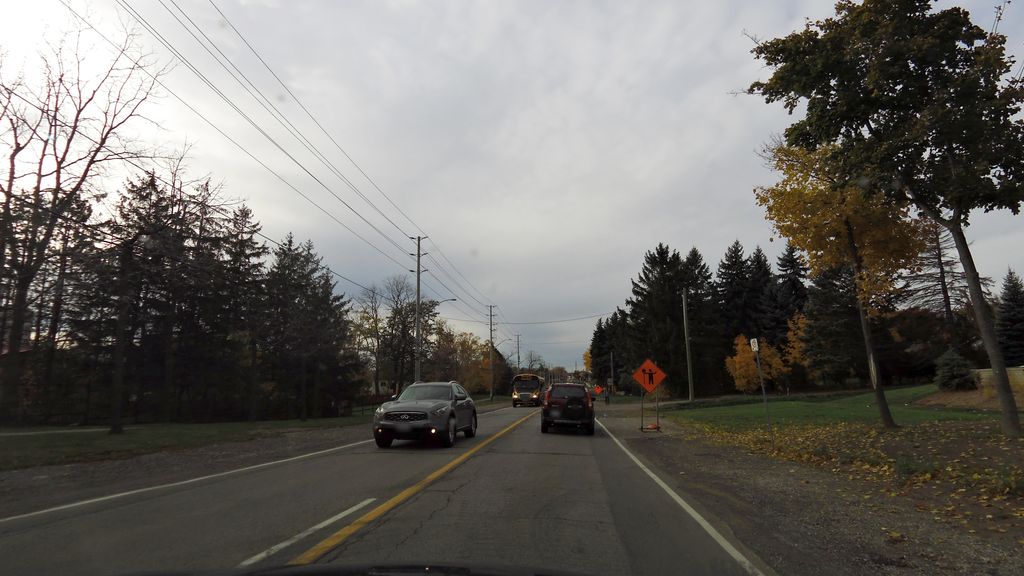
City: hamilton